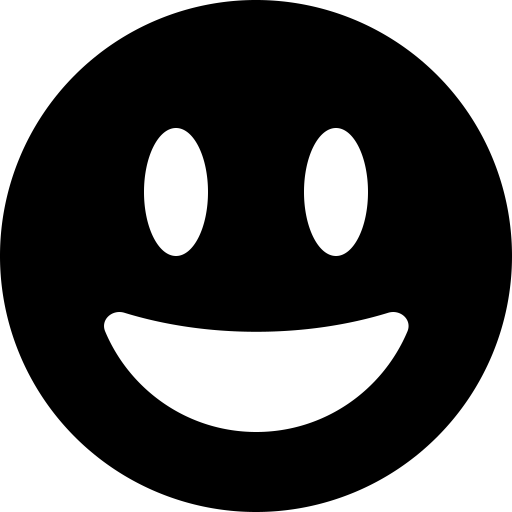
Tags: icon, FontAwesome, fa-icon, solid, face, grin, wide